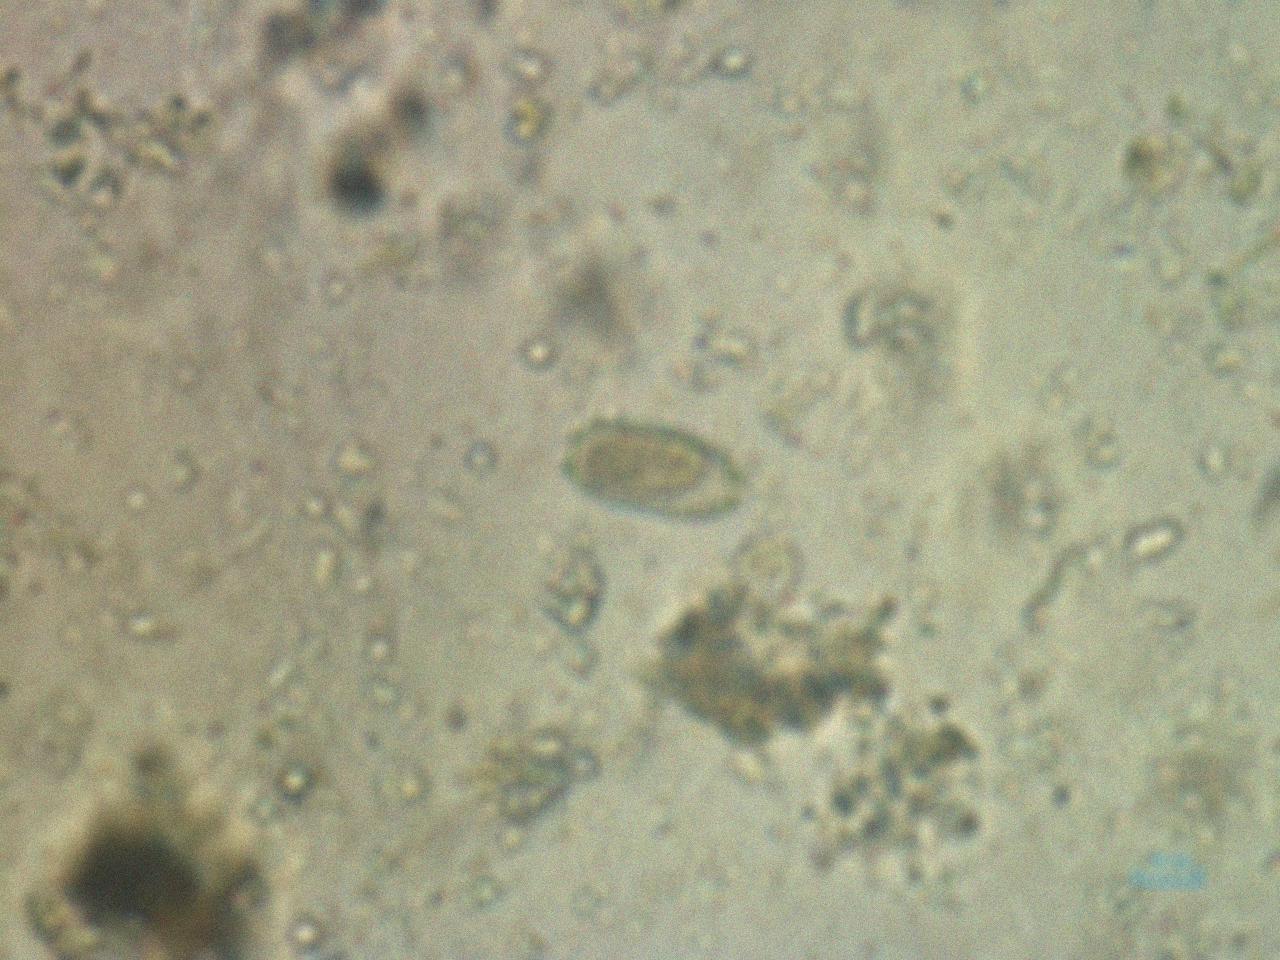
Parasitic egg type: Capillaria philippinensis